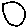
Label: circle